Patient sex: M
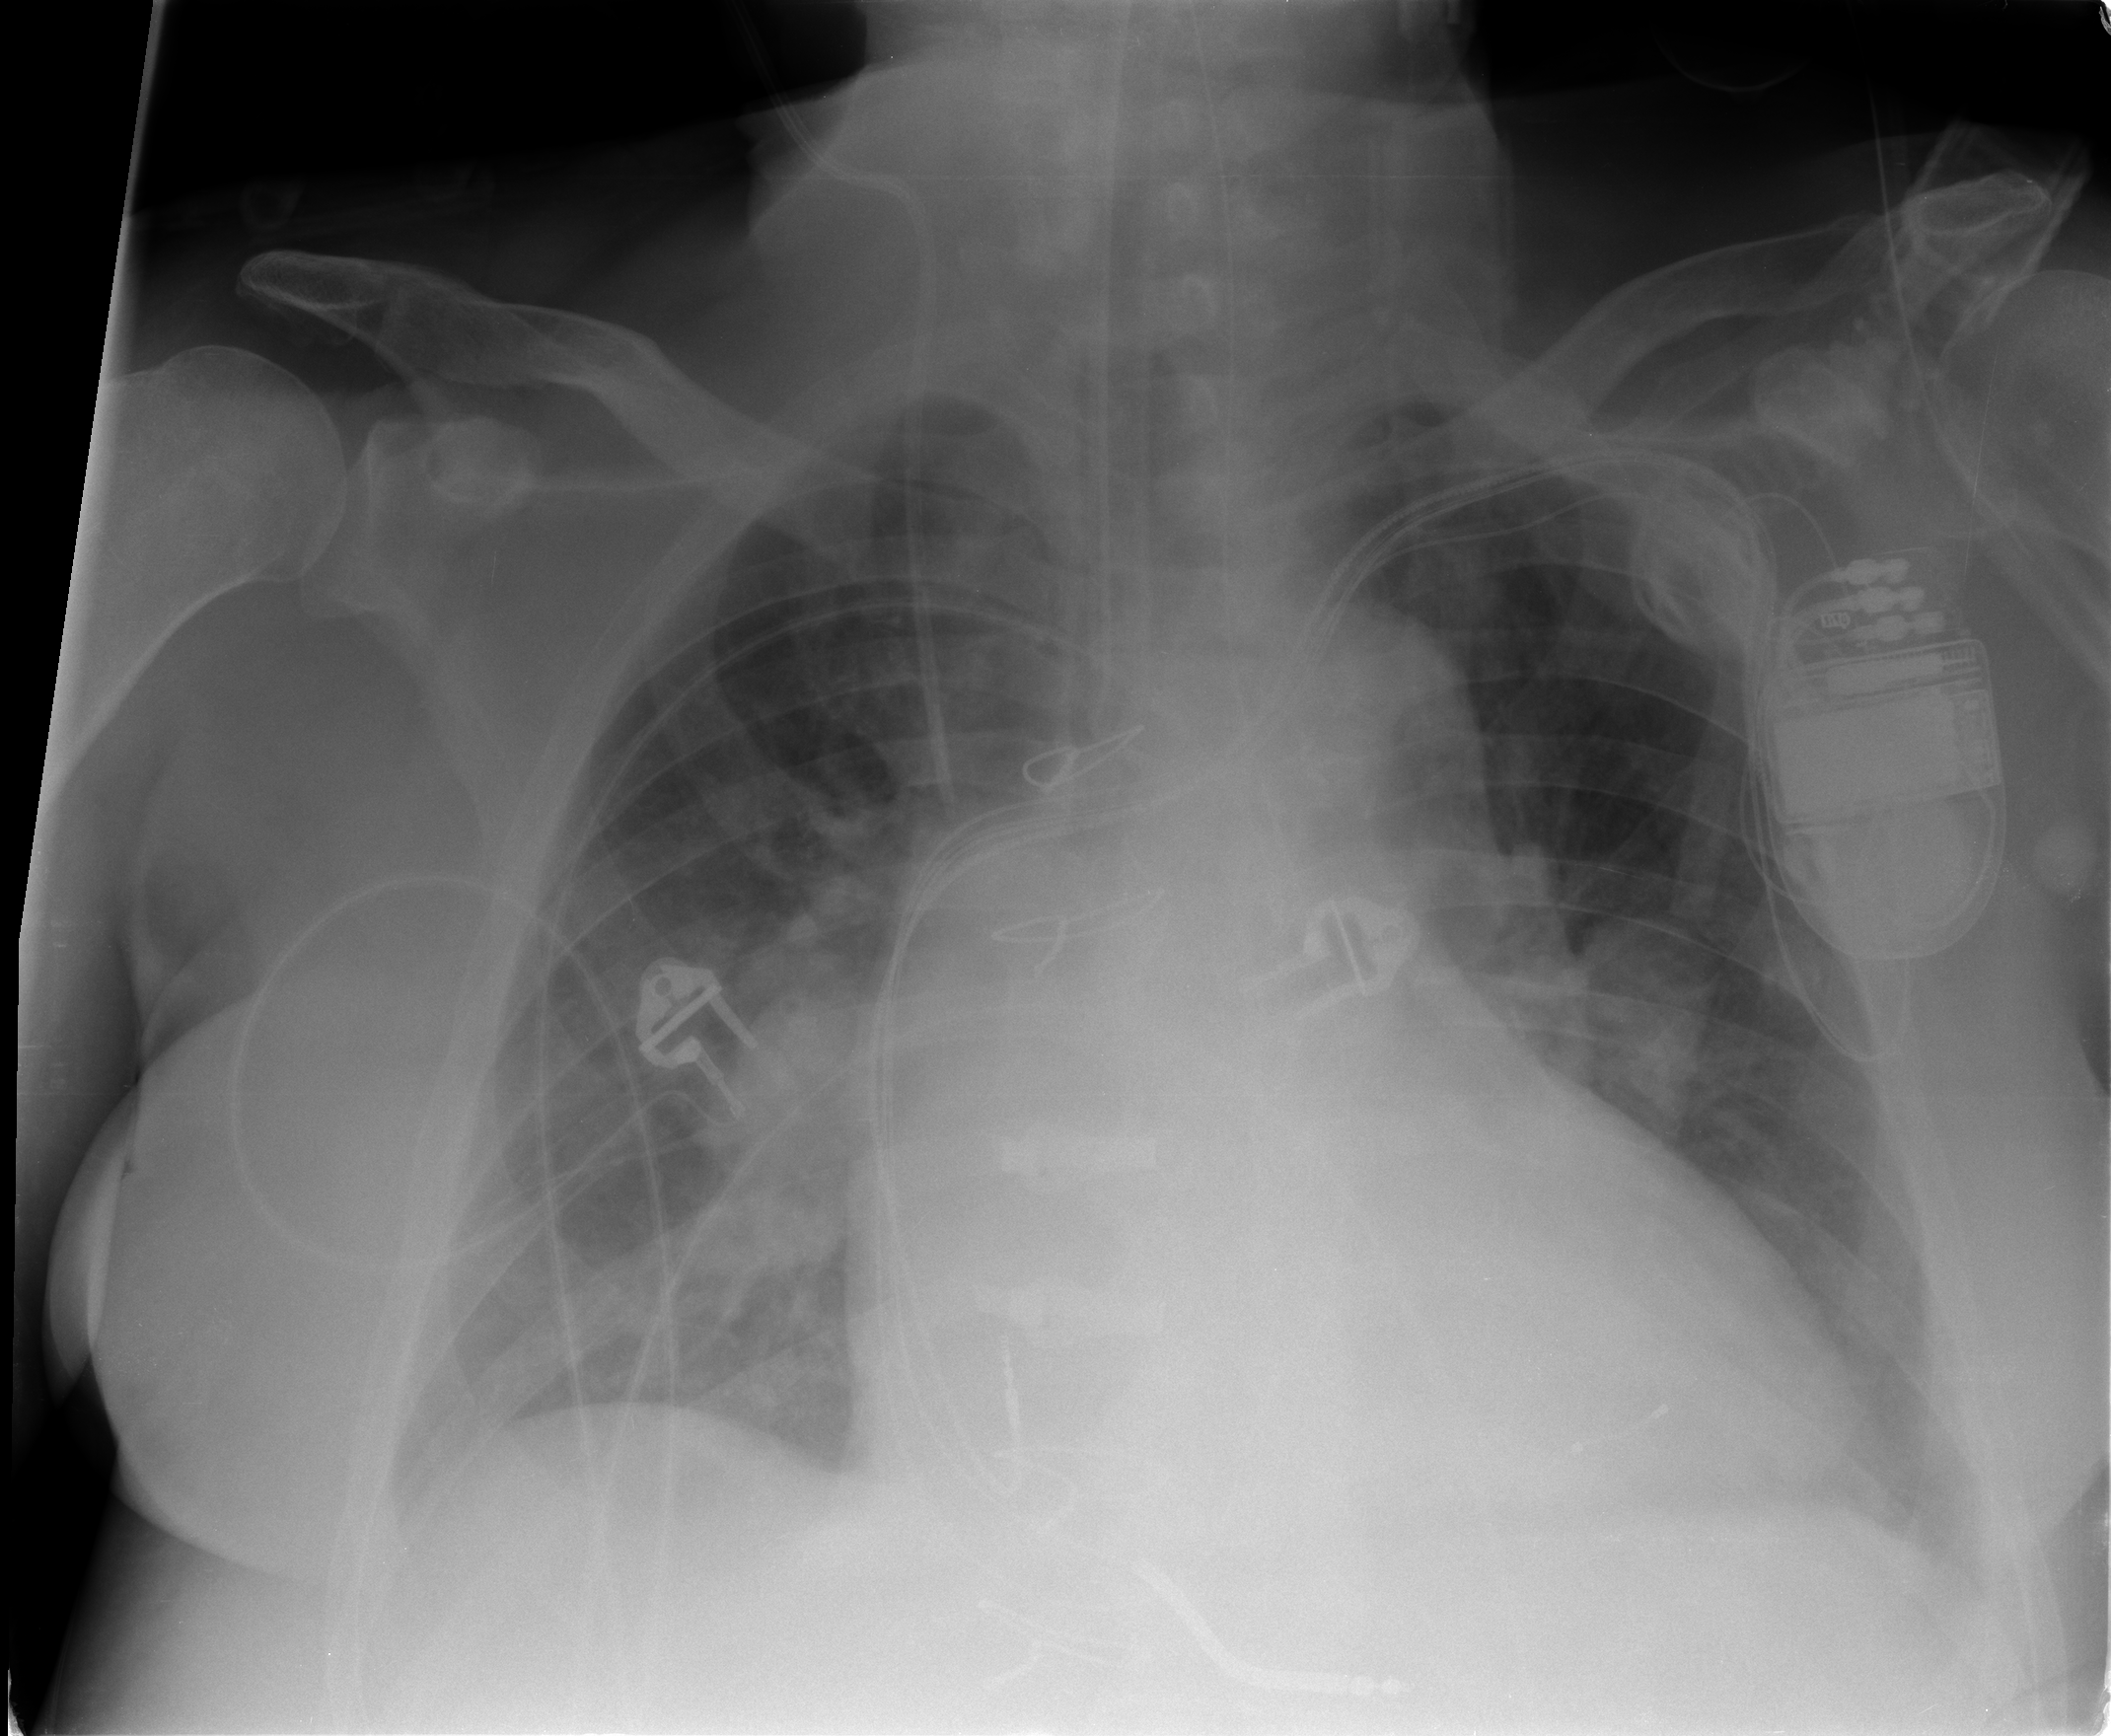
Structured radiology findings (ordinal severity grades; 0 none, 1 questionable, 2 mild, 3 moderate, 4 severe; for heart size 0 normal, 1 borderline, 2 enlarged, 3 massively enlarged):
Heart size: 2
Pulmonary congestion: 2
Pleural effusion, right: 2
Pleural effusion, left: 2
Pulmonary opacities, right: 1
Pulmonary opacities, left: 0
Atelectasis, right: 2
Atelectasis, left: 1